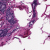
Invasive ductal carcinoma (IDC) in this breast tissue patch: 0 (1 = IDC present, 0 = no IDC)